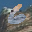
Label: 6